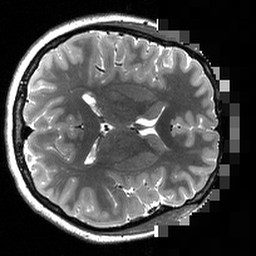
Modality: T2w
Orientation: axial
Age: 21
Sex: female
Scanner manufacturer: siemens
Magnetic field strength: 3 T
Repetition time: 3.39 s
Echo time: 0.39 s